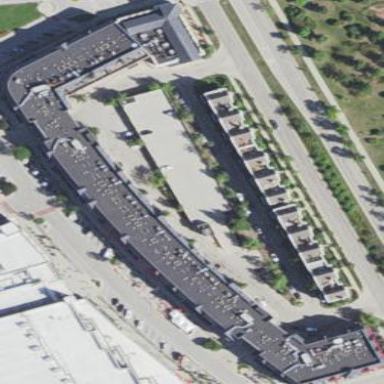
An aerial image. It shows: Retail building.